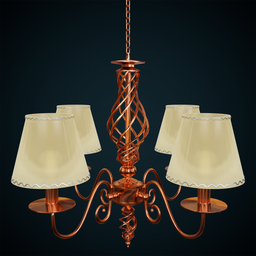
Label: lighting